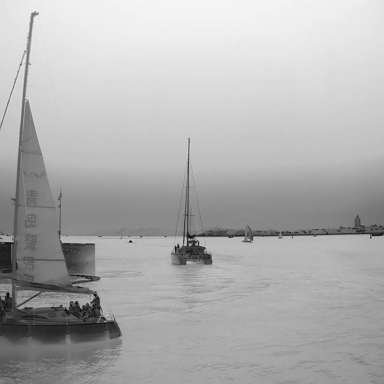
There are seven sailboats in the infrared image.